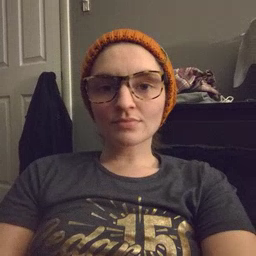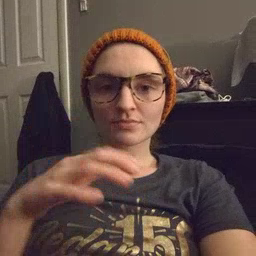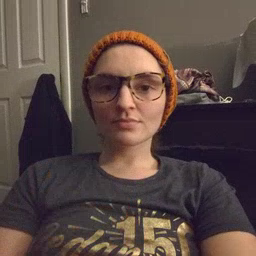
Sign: rain